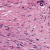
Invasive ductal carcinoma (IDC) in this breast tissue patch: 1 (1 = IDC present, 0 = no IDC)